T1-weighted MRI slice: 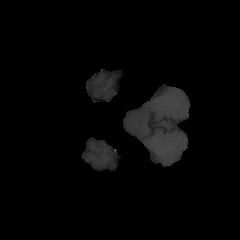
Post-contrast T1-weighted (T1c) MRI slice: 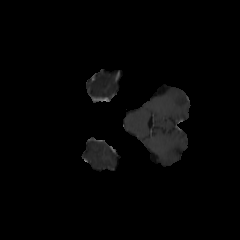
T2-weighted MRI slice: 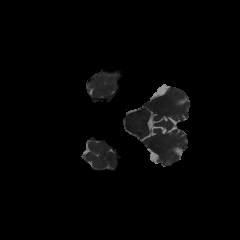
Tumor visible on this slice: no